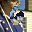
Label: 6